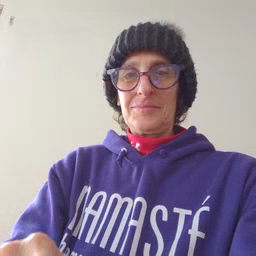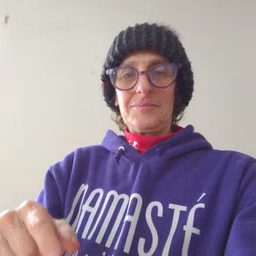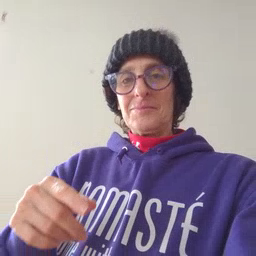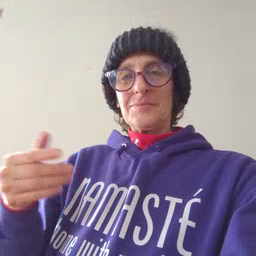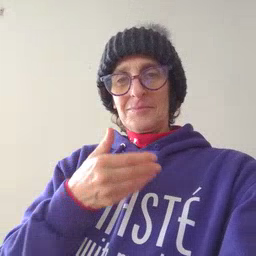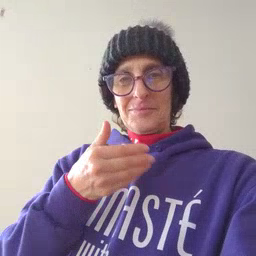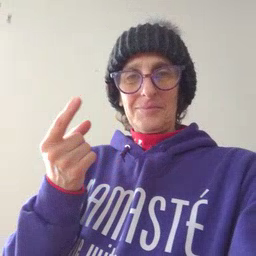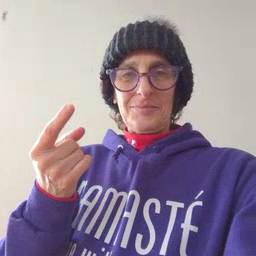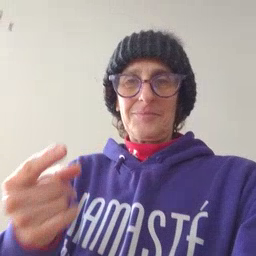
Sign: puppy